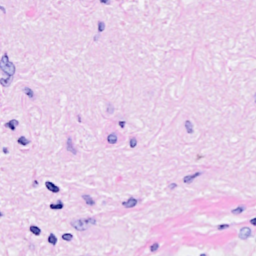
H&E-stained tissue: Breast